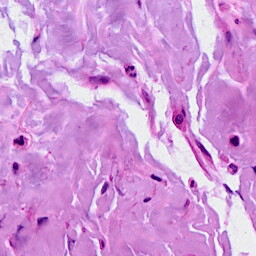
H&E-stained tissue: Breast